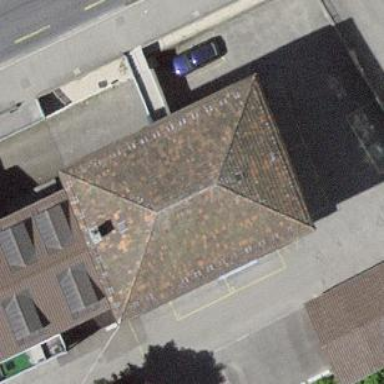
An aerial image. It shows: Residential building.